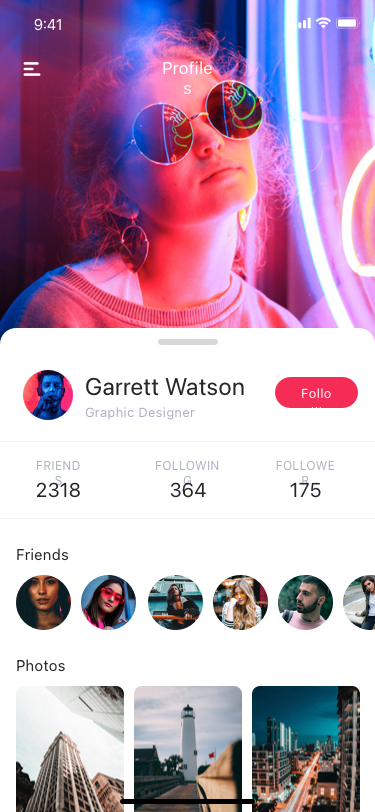
Text in this UI design:
Friends
Following
Follower
2318
364
175
Graphic Designer
Garrett Watson
Follow
Friends
Photos
Profiles